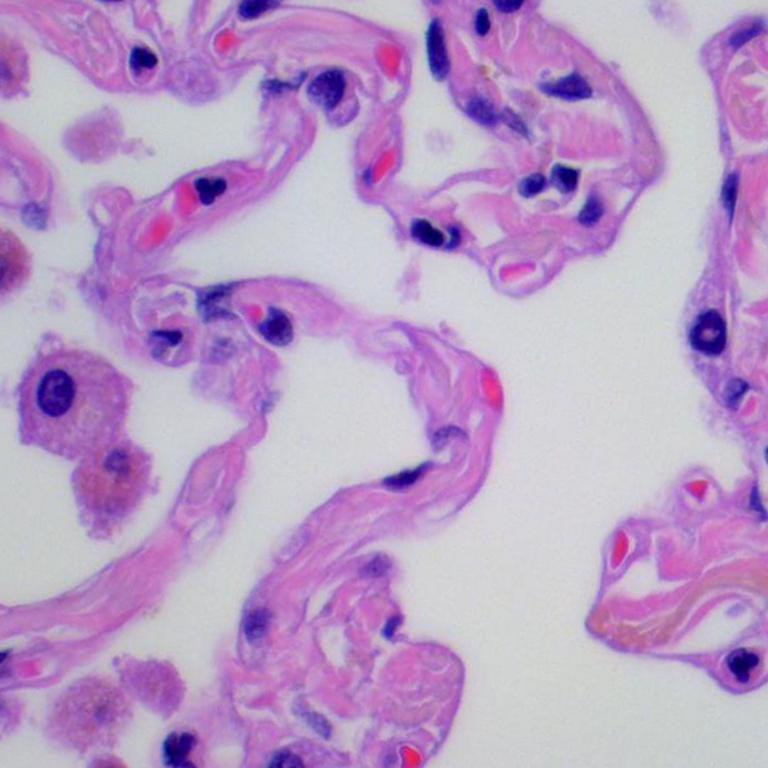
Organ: lung
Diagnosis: benign